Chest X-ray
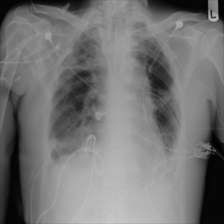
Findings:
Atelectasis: negative
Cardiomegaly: negative
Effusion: negative
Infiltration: negative
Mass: negative
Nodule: negative
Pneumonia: negative
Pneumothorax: negative
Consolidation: negative
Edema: negative
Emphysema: negative
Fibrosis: positive
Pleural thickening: negative
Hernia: negative